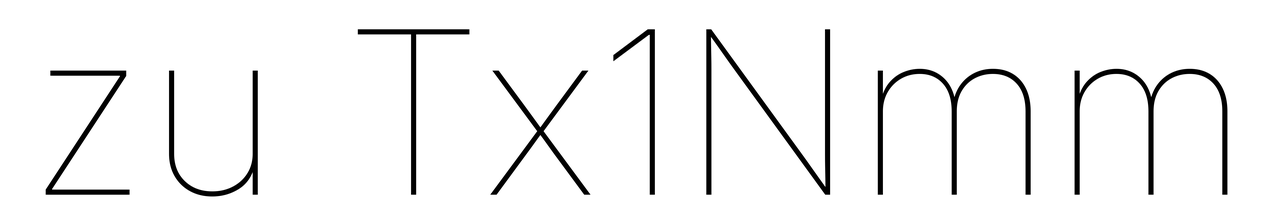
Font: Inter_Thin